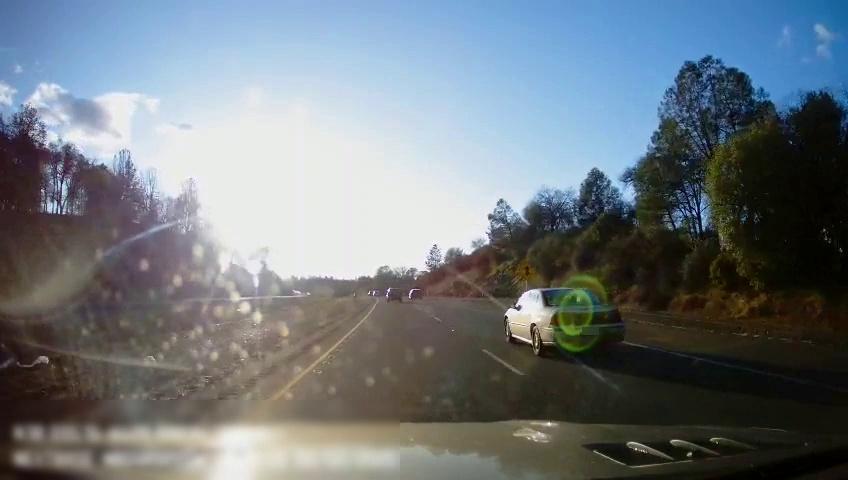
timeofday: Day
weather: Sunny
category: Drivable Space
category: Drivable Space
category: Vehicles | SUV
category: Vehicles | Car
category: Vehicles | Car
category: Lanes | Current Lane
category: Lanes | Current Lane
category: Lanes | Alternate Lane
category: Traffic | Signs